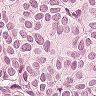
Metastatic tissue present: yes